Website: home-depot
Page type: cart
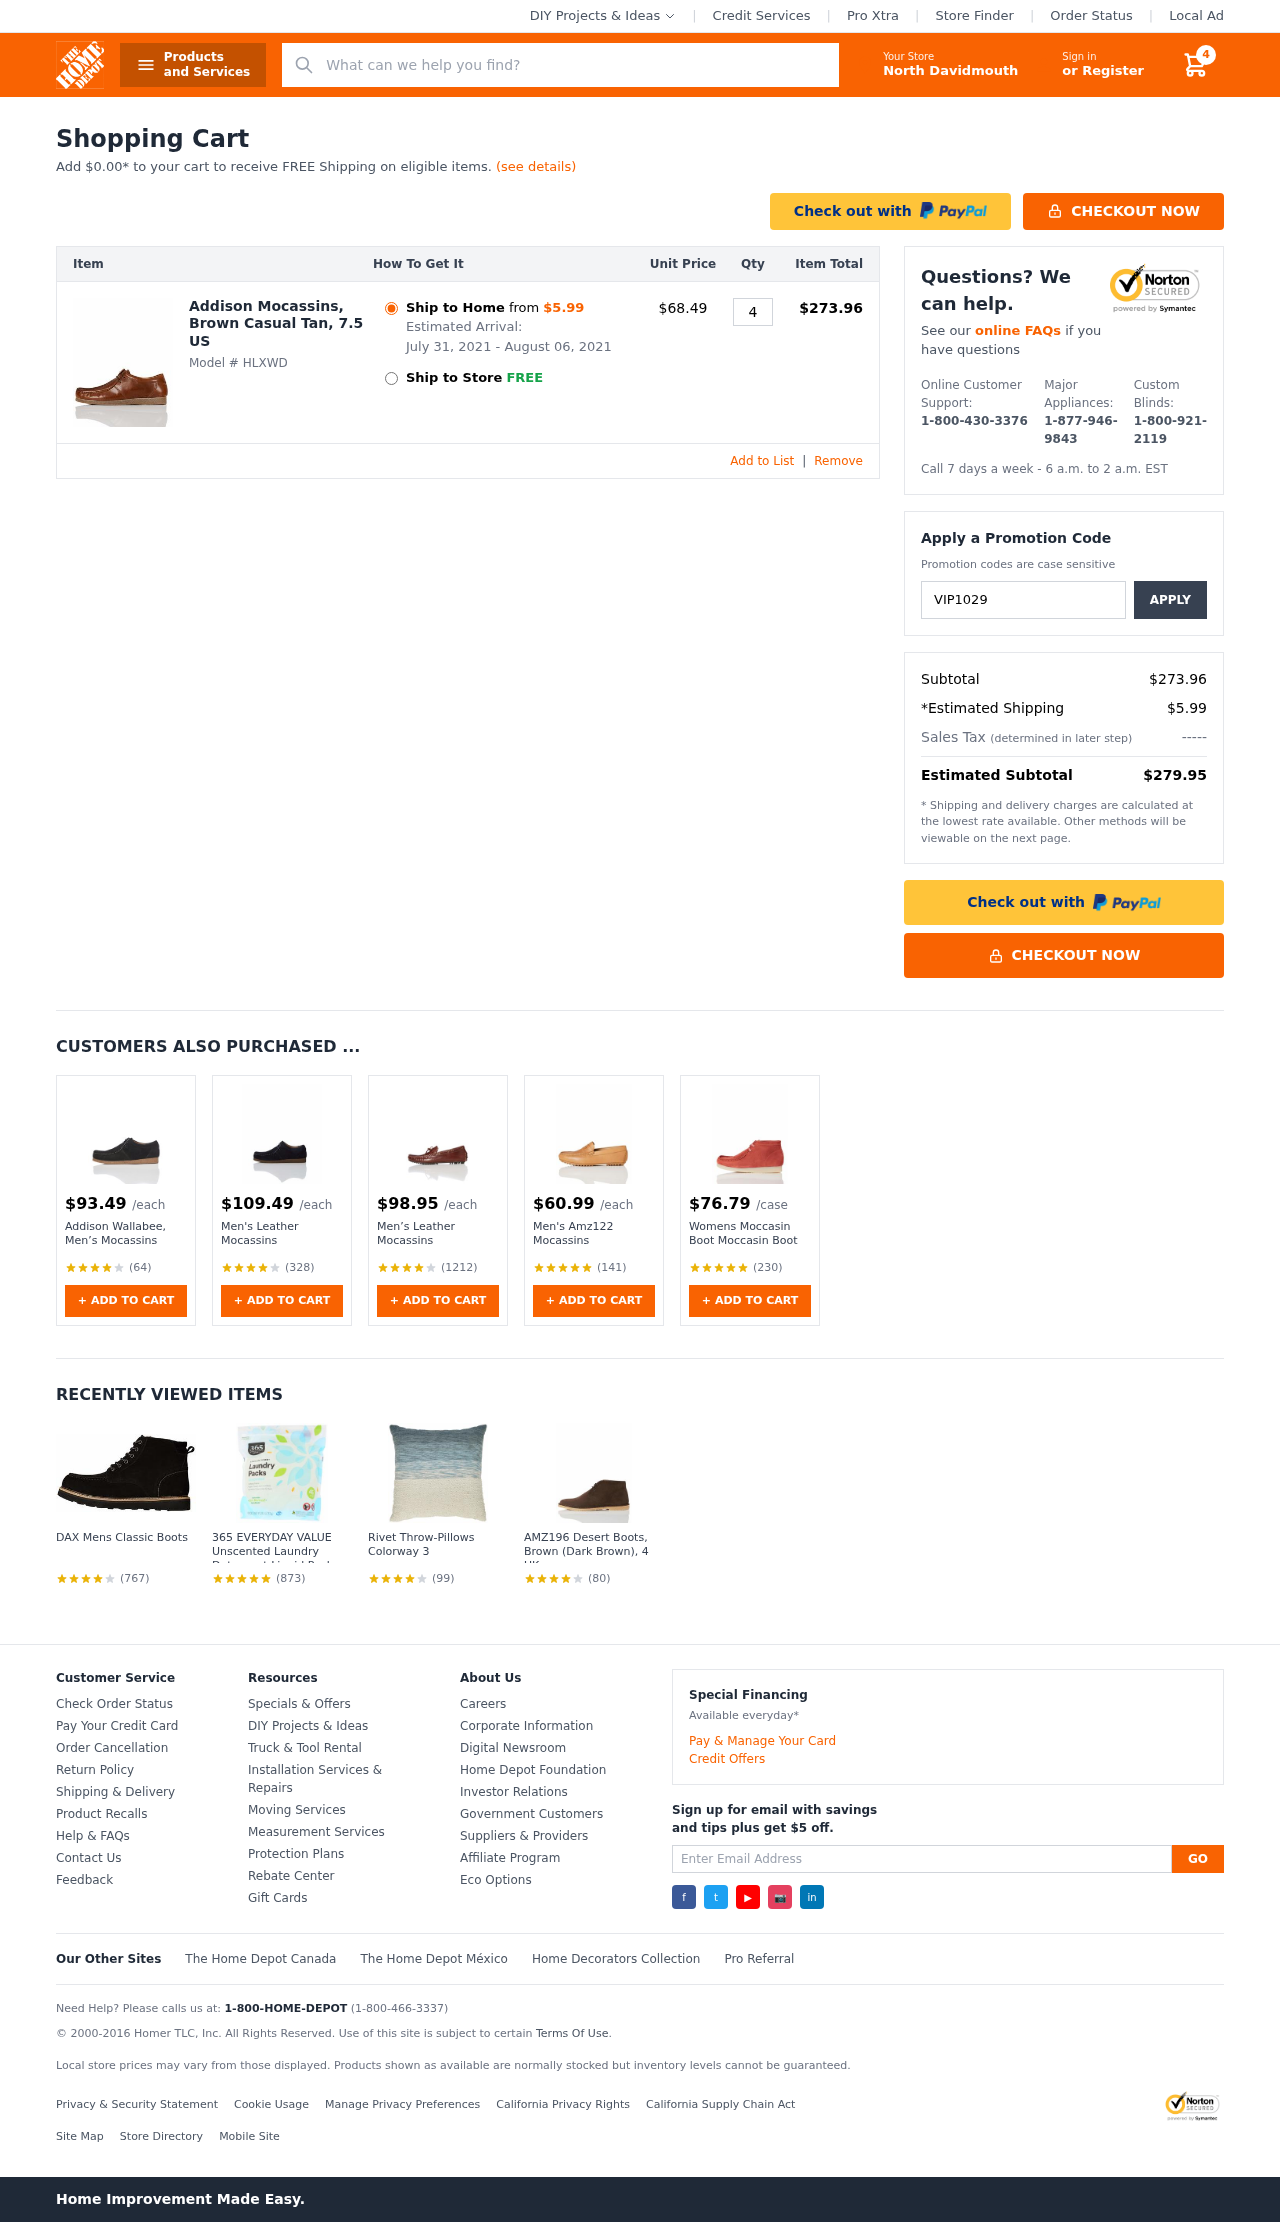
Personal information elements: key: PII_CITY
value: North Davidmouth
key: PII_PROMO_CODE
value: VIP1029
Product elements: key: PRODUCT1_NAME
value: Addison Mocassins, Brown Casual Tan, 7.5 US
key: PRODUCT1_PRICE
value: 68.49
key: PRODUCT1_QUANTITY
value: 4
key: PRODUCT2_PRICE
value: $93.49
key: PRODUCT2_NAME
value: Addison Wallabee, Men’s Mocassins
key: PRODUCT2_NUM_RATINGS
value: (64)
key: PRODUCT3_PRICE
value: $109.49
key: PRODUCT3_NAME
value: Men's Leather Mocassins
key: PRODUCT3_NUM_RATINGS
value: (328)
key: PRODUCT4_PRICE
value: $98.95
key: PRODUCT4_NAME
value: Men’s Leather Mocassins
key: PRODUCT4_NUM_RATINGS
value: (1212)
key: PRODUCT5_PRICE
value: $60.99
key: PRODUCT5_NAME
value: Men's Amz122 Mocassins
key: PRODUCT5_NUM_RATINGS
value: (141)
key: PRODUCT6_PRICE
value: $76.79
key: PRODUCT6_NAME
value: Womens Moccasin Boot Moccasin Boot
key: PRODUCT6_NUM_RATINGS
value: (230)
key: PRODUCT7_NAME
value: DAX Mens Classic Boots
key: PRODUCT7_NUM_RATINGS
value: (767)
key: PRODUCT8_NAME
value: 365 EVERYDAY VALUE Unscented Laundry Detergent Liquid Packs 45 Count, 45 CT
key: PRODUCT8_NUM_RATINGS
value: (873)
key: PRODUCT9_NAME
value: Rivet Throw-Pillows Colorway 3
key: PRODUCT9_NUM_RATINGS
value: (99)
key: PRODUCT10_NAME
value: AMZ196 Desert Boots, Brown (Dark Brown), 4 UK
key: PRODUCT10_NUM_RATINGS
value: (80)
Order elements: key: ORDER_NUM_ITEMS
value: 4
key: AMOUNT_TO_FREE_SHIPPING
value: $0.00
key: ORDER_SHIPPING_DATE
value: July 31, 2021
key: ORDER_DELIVERY_DATE
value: August 06, 2021
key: ORDER_ITEM_TOTAL
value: $273.96
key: ORDER_SUBTOTAL
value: $273.96
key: ORDER_SHIPPING_COST
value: $5.99
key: ORDER_TOTAL
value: $279.95
Search elements: key: HEADER_SEARCH
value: What can we help you find?